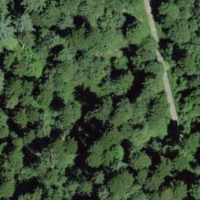
EUNIS habitat code: 44
Species observed at this site:
Pteridium aquilinum